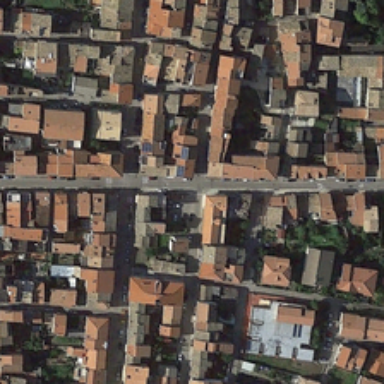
He area is a densely populated area .